Interaction volume radius: 5 \u00c5
Interaction volume height: 10 \u00c5
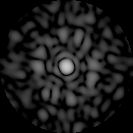
Disorder parameter: 0.8443